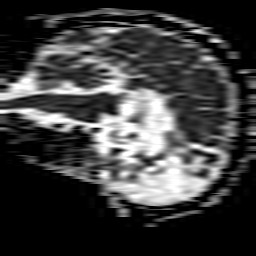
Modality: ADC
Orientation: sagittal
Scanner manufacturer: philips
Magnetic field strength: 1.5 T
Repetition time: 3.962 s
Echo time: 0.09411 s